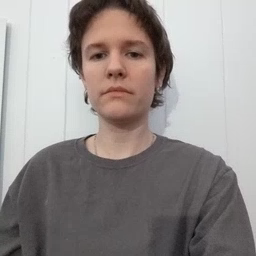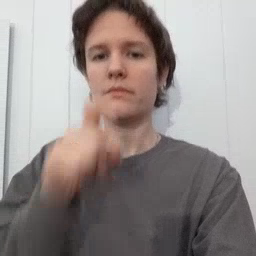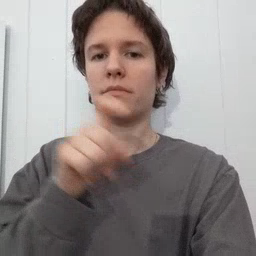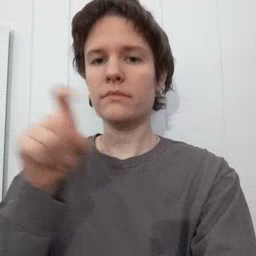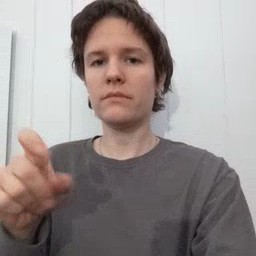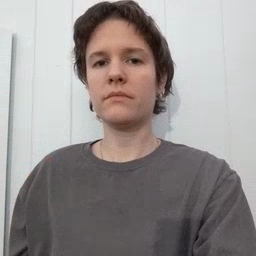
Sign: closet